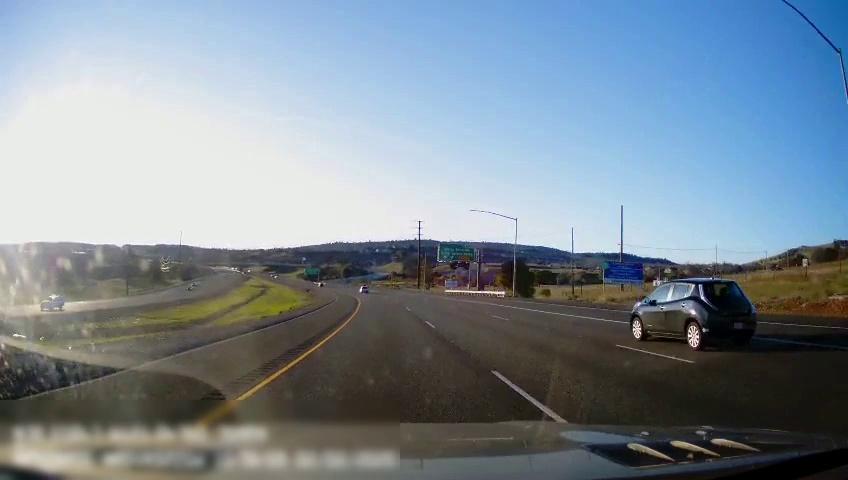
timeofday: Day
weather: Sunny
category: Drivable Space
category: Drivable Space
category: Vehicles | SUV
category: Vehicles | Car
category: Vehicles | Car
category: Lanes | Current Lane
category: Lanes | Current Lane
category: Lanes | Alternate Lane
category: Lanes | Alternate Lane
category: Lanes | Alternate Lane
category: Traffic | Signs